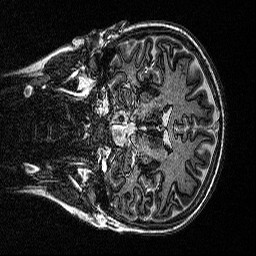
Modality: MP2RAGE
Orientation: coronal
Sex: female
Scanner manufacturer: siemens
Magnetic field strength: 3 T
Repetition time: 5 s
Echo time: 0.00292 s